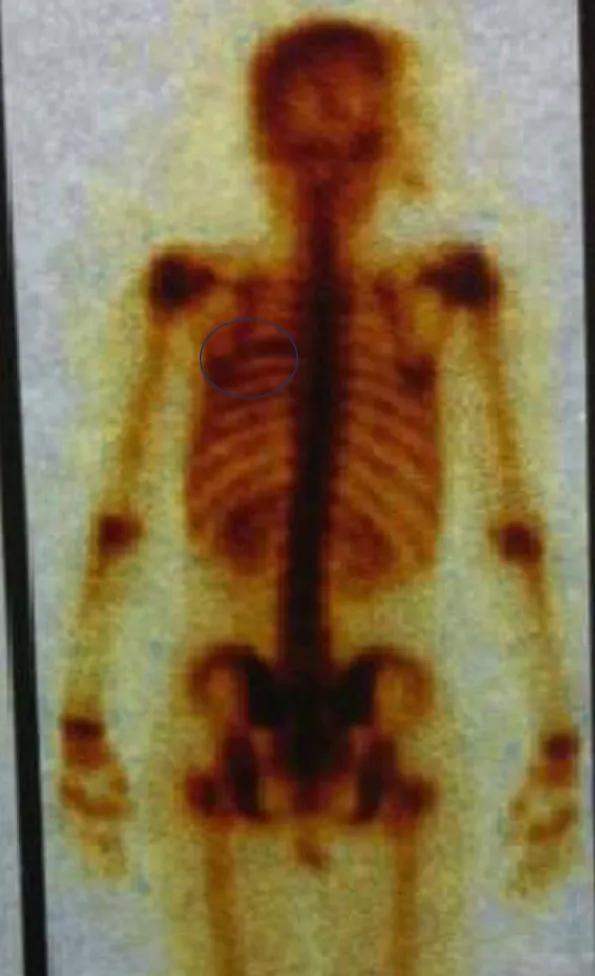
Bone scan showing a hyperfixation of the sixth rib.
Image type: radiology (scintigraphy)